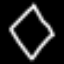
Label: diamond